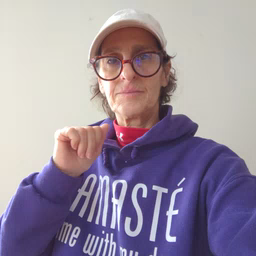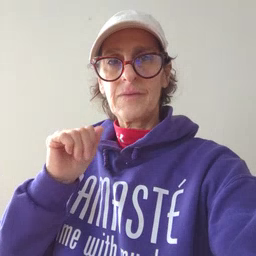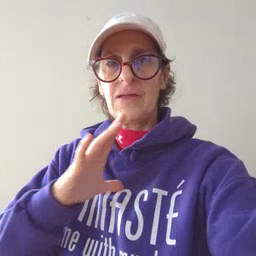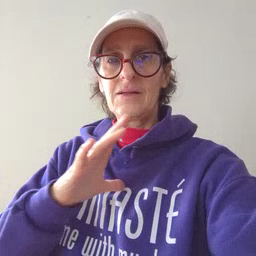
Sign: fine